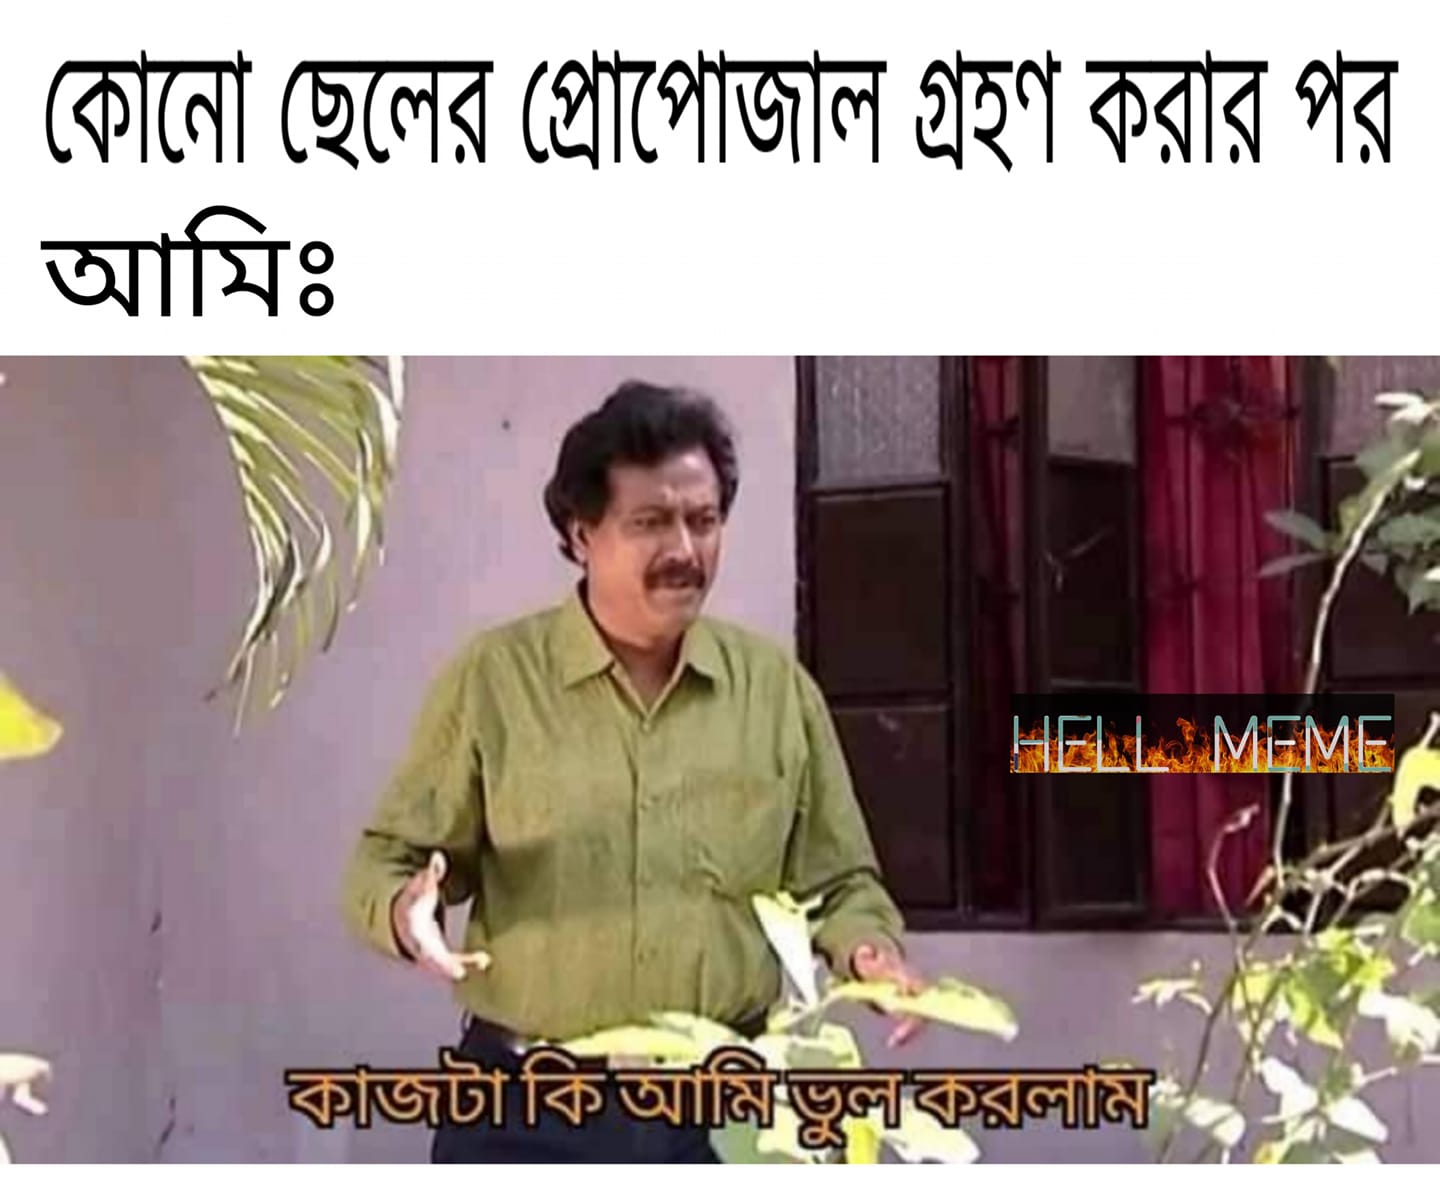
Text: কোনো ছেলের প্রোপোজাল গ্রহন করার পর আমি: কাজটা কি আমি ভুল করলাম
Label: Non Hate